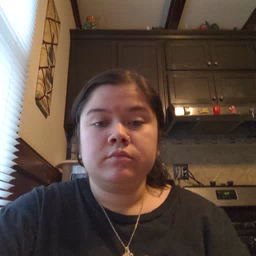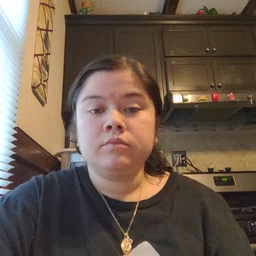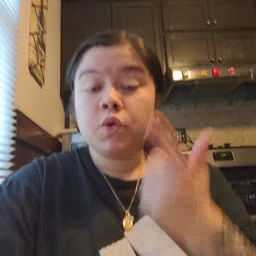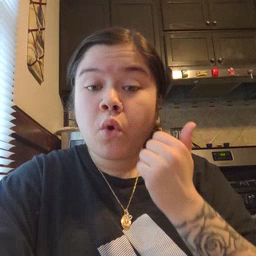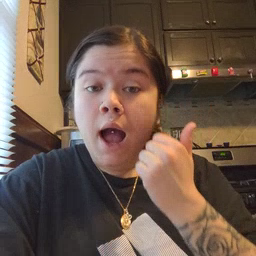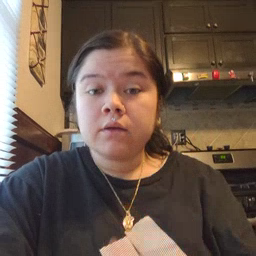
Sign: cry